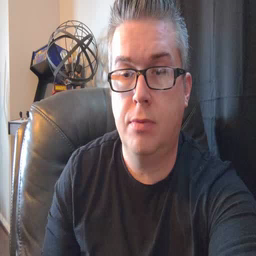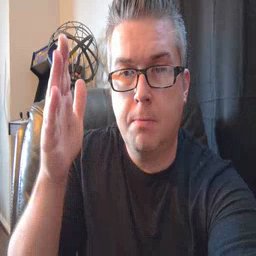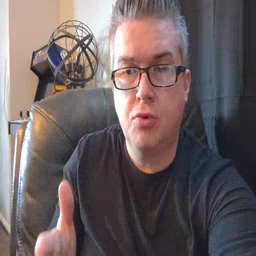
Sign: person